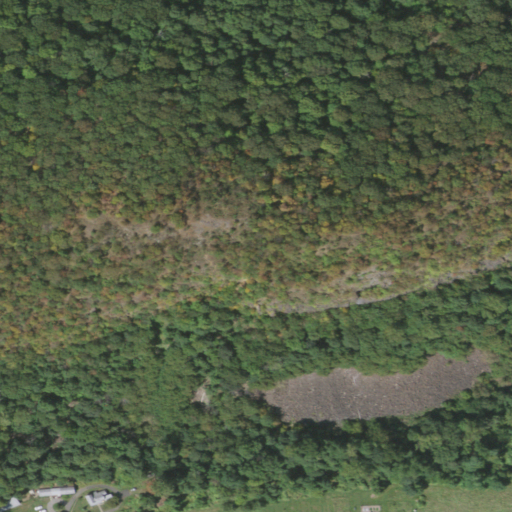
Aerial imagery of mountain in New York named Hook Mountain containing deciduous forest, open development, low intensity development, shrub, medium intensity development, grassland, and pasture